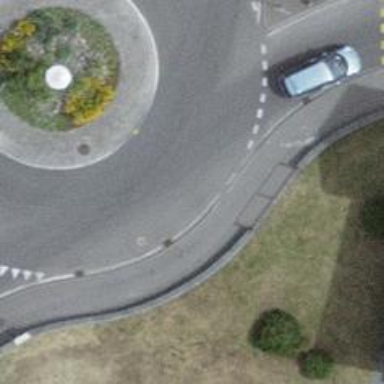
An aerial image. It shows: Secondary road with asphalt surface leading to roundabout.